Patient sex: M
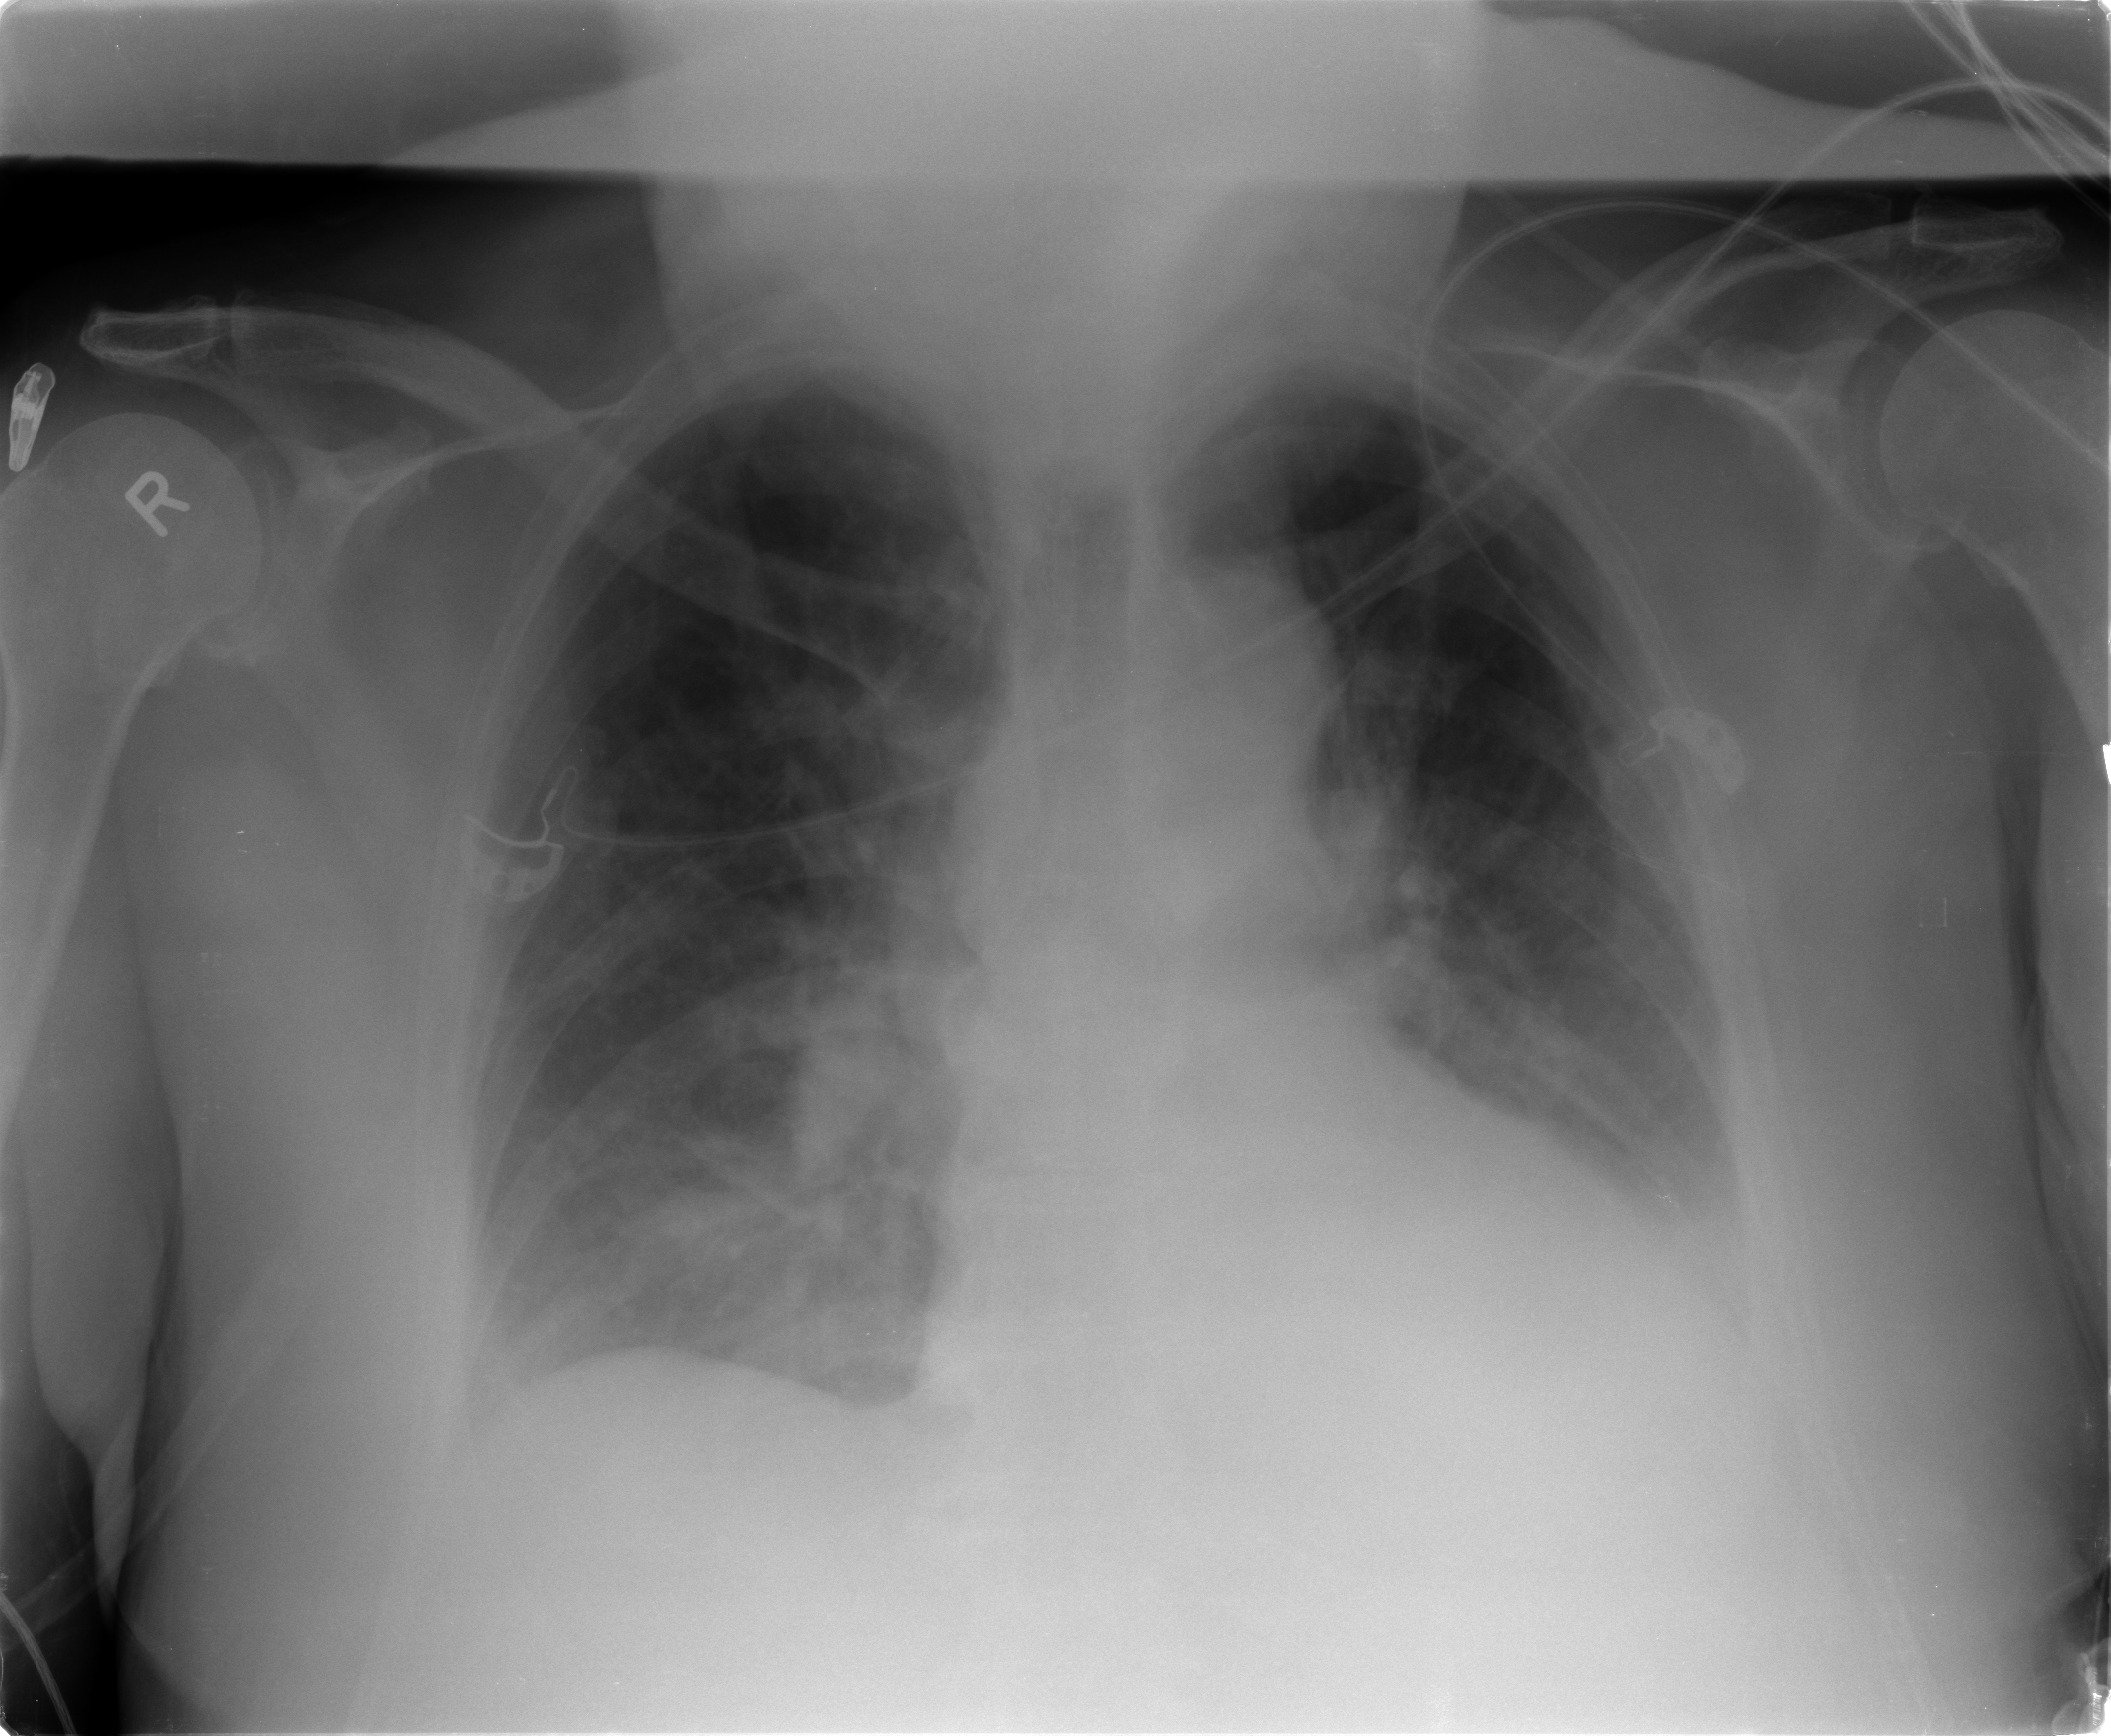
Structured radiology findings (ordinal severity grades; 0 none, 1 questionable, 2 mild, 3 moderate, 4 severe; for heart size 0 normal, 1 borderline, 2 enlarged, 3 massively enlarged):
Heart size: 1
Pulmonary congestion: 2
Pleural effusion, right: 2
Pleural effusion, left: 2
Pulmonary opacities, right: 2
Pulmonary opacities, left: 0
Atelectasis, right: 2
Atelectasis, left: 2